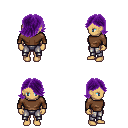
a pixel art fantasy rpg character, female body template, human, tanned skin, brown long-sleeve shirt, metal pants, purple swoop hairstyle, four views (front, back, left, right), 2x2 character sprite sheet, small pixel art, hard edges, no anti-aliasing